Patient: sex M, age 69
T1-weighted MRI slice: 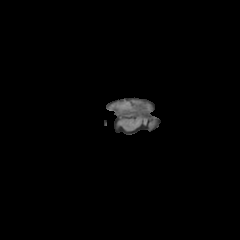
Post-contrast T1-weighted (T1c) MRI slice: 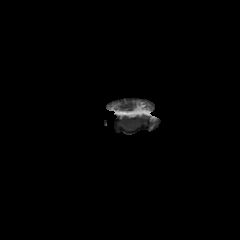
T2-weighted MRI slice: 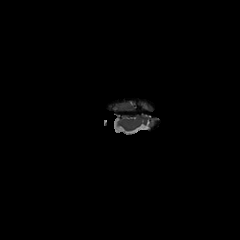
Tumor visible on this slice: no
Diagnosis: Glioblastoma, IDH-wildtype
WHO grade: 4